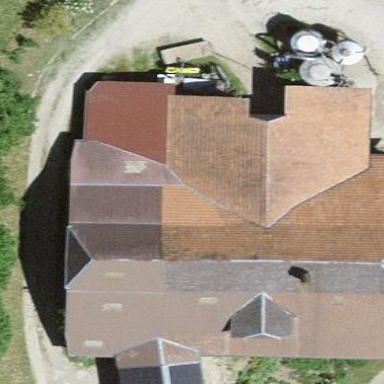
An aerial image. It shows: Farm building.